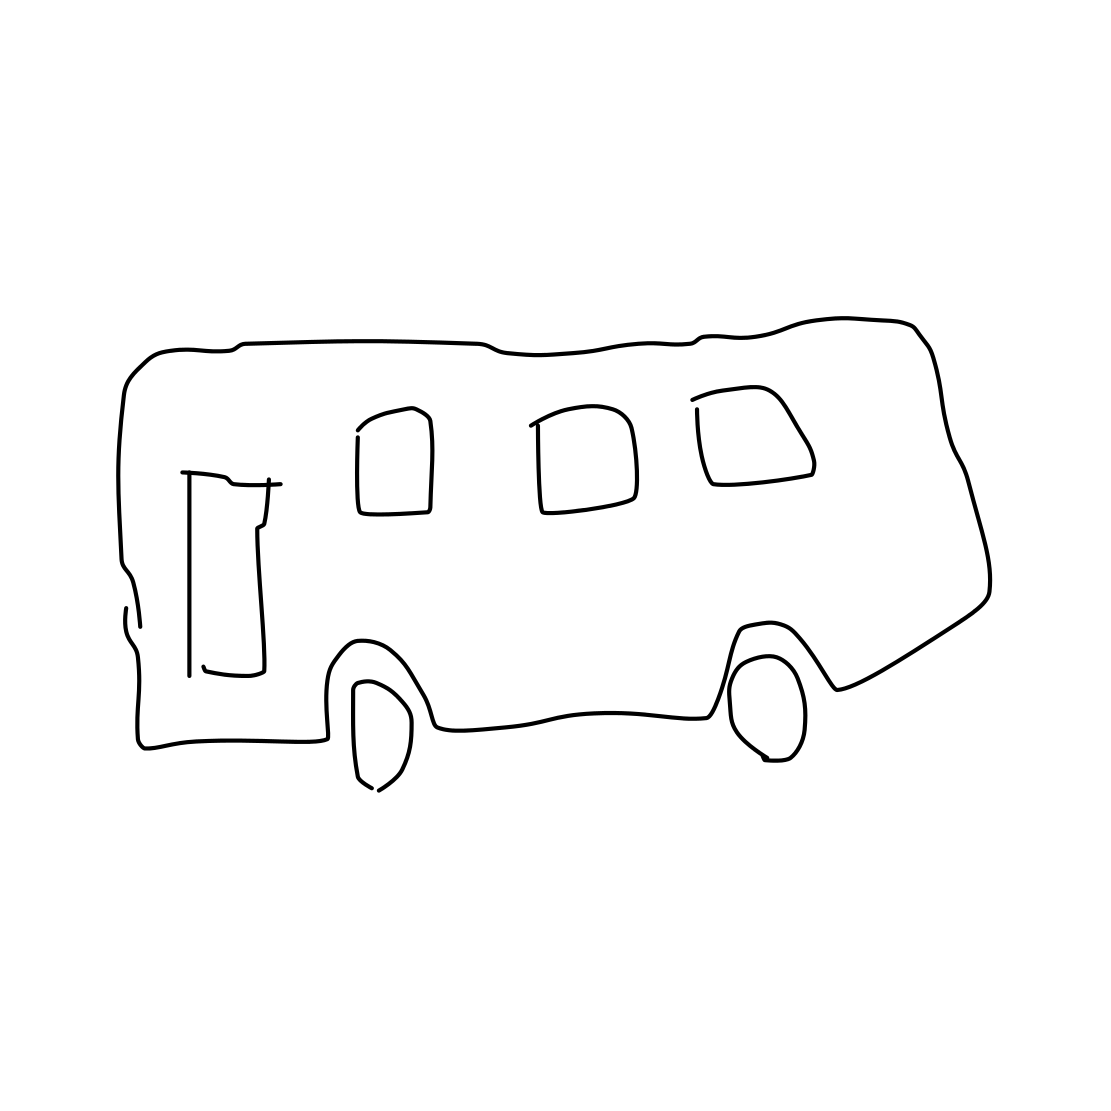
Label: bus